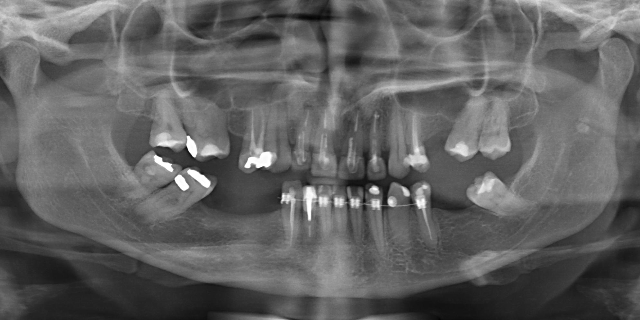
adult